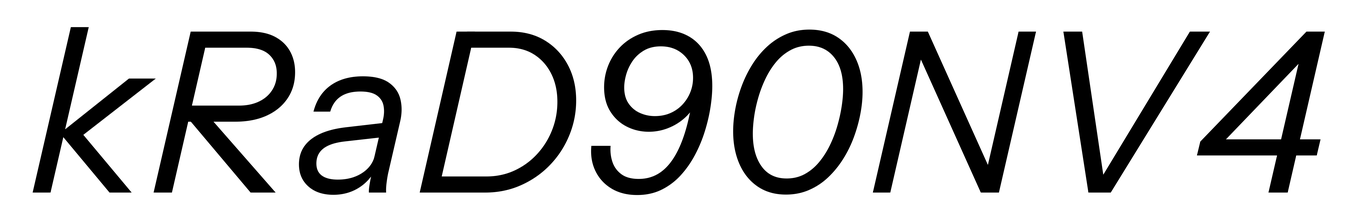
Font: InstrumentSans-Italic_Italic